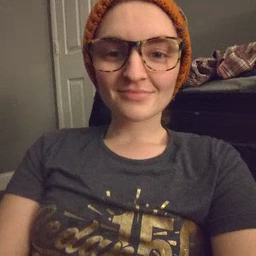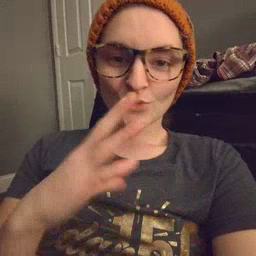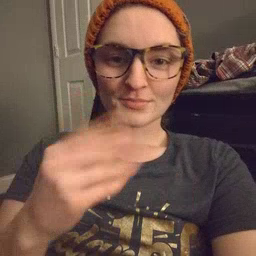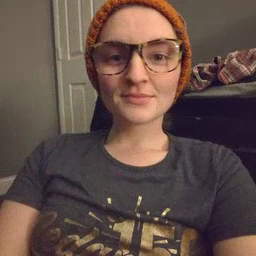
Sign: story